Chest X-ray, AP view. Patient: 66 years old, sex M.
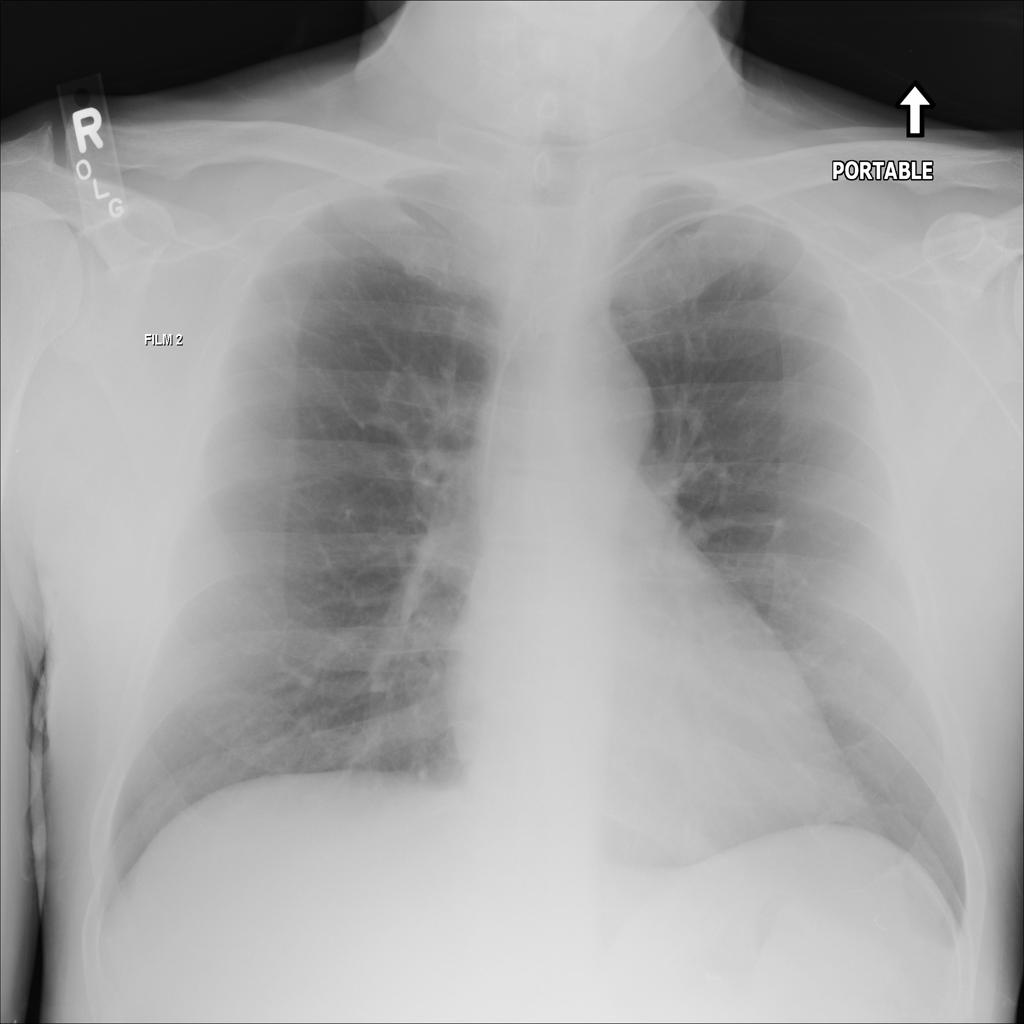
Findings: No Finding